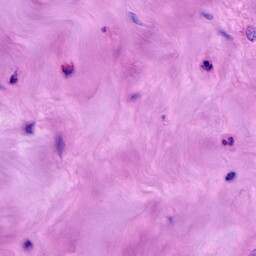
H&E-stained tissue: Breast